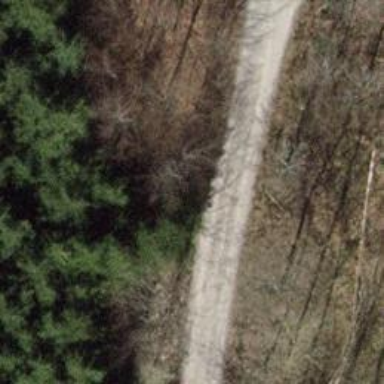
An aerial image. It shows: Gravel track with grade 2 quality.